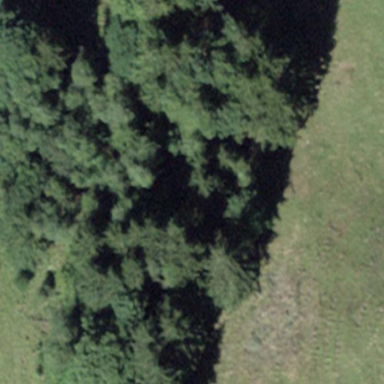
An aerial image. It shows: Forest area.